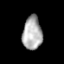
Tissue: lung
Cell type: Others
Senescence score: 0.2334
Nuclear area (px): 636
Mean DAPI intensity: 173.541